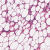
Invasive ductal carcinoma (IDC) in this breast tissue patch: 0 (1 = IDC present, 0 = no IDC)